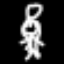
Label: angel